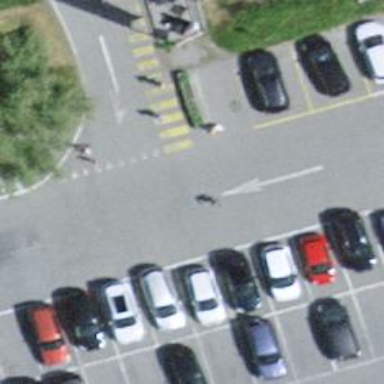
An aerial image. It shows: Parking aisle designated as service road.